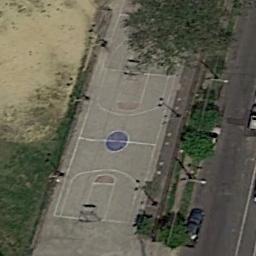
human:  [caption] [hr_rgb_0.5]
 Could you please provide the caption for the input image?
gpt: There is a basketball court between the open place and a road .

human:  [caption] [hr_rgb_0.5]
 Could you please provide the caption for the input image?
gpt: The basketball court is between road and the bare lawn .

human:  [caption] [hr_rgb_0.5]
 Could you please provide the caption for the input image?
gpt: The circle in the center of the basketball court is blue .

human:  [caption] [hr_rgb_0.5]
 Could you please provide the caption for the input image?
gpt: A basketball court on the vacant lot and a road beside .

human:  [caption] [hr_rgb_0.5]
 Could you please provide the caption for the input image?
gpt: There is a road beside the basketball court .